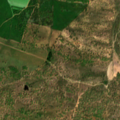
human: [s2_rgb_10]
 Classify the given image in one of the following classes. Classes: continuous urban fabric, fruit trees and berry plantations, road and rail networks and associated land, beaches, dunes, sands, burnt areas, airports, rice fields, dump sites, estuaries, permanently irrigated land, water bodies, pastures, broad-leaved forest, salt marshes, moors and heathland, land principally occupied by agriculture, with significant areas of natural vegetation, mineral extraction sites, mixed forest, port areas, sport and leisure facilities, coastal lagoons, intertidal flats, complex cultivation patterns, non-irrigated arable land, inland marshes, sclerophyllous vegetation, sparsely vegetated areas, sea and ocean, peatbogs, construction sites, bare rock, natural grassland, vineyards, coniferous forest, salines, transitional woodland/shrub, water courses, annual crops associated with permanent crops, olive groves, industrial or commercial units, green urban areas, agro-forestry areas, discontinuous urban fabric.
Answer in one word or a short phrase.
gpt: continuous urban fabric